Aerial crown-view tile of a tropical tree (Barro Colorado Island, Panama), acquired 20240716:
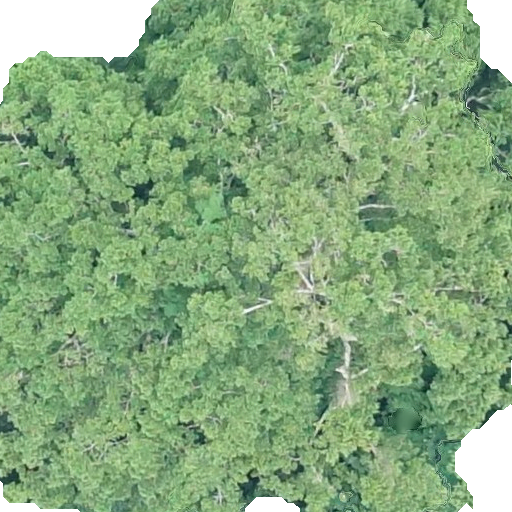
Species: Brosimum alicastrum
GBIF accepted scientific name: Brosimum alicastrum
Crown area: 427.808 m²